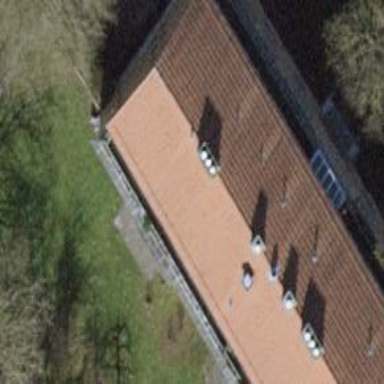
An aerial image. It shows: Building with tiled roof.